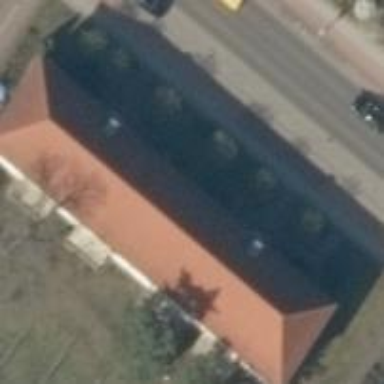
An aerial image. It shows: Residential building.